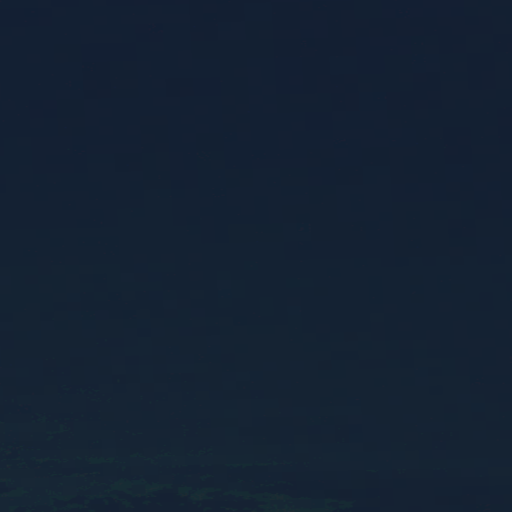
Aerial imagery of bar in Washington named Buenna Bar containing only open water